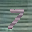
Label: 7